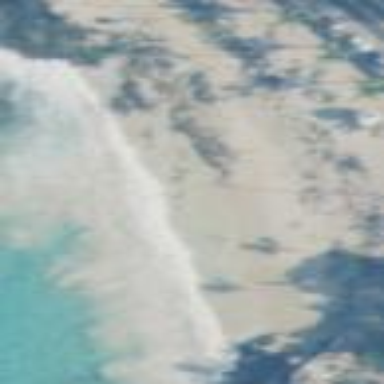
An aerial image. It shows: Scenic beach with natural beauty.